Question: i'm trying to use mapbox in reactnative and as documented i follow everything
but my app broking.
please find the below exception for your reference
Please help me

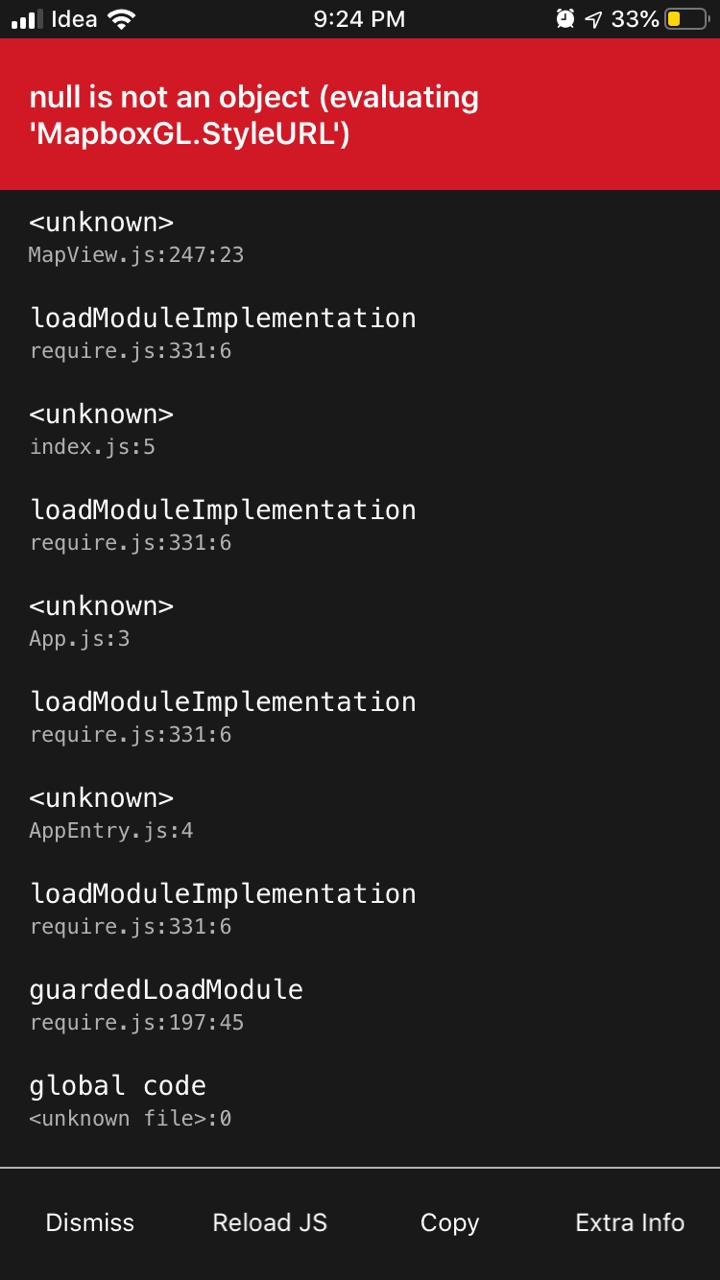
Answer: I just have this issue and maybe this will help you.
I have followed the official documentation to integrate '@react-native-mapbox-gl/maps', but it keeps telling me
'null is not an object(evaluating 'MapboxGL.StyleURL')'
for version 7.0.8~7.2.0 and
'Native part of Mapbox React Native libraries were not registered properly, double check our native installation guides.'
after version 8.0.0.
I have added the 'RCTMGLPackage' in the 'MainApplication':
'''
public class MainApplication extends Application implements ReactApplication {
private final ReactNativeHost mReactNativeHost =
new ReactNativeHost(this) {
@Override
public boolean getUseDeveloperSupport() {
return BuildConfig.DEBUG;
}
@Override
protected List<ReactPackage> getPackages() {
@SuppressWarnings("UnnecessaryLocalVariable")
List<ReactPackage> packages = new PackageList(this).getPackages();
packages.add(new MainReactPackage());
packages.add(new RCTMGLPackage());
return packages;
}
@Override
protected String getJSMainModuleName() {
return "index";
}
};
@Override
public ReactNativeHost getReactNativeHost() {
return mReactNativeHost;
}
}
'''
But still not work every time.
After checking the existing code, it has other places to add Native Module package in Activity.
in 'MainActivity' :
'''
mReactInstanceManager = ReactInstanceManager.builder()
.setApplication(this.getApplication())
.setBundleAssetName("index.android.bundle")
.setJSMainModulePath("index")
.addPackage(new MainReactPackage())
.addPackage(new RCTMGLPackage())
.setCurrentActivity(this)
.setUseDeveloperSupport(BuildConfig.DEBUG)
.setInitialLifecycleState(LifecycleState.RESUMED)
.build();
'''
Not sure if you have the same case, may this will help you.